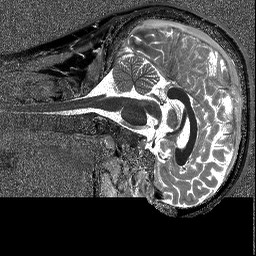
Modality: T1map
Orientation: sagittal
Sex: male